Question: Currently I'm trying to create a Google Apps Script for Google Sheets which will allow adding weekly recurring events, batchwise, for upcoming events. My colleagues will then make minor changes to these added events (e.g. make date and time corrections, change the contact person, add materials neccessary for the event and so forth).
So far, I have written the following script:
'''
function CopyWeeklyEventRows() {
var ss = SpreadsheetApp.getActiveSheet();
var repeatingWeeks = ss.getRange(5,1).getValue(); // gets how many weeks it should repeat
var startDate = ss.getRange(6, 1).getValue(); // gets the start date
var startWeekday = startDate.getDay(); // gives the weekday of the start date
var regWeek = ss.getRange(9, 2, 4, 7).getValues(); // gets the regular week data
var regWeekdays = new Array(regWeek.length); // creates an array to store the weekdays of the regWeek
var ArrayStartDate = new Array(startDate); // helps to store the We
for (var i = 0; i < regWeek.length; i++){ // calculates the difference between startWeekday and each regWeekdays
regWeekdays[i] = regWeek[i][1].getDay() - startWeekday;
Logger.log(regWeekdays[i]);
// Add 7 to move to the next week and avoid negative values
if (regWeekdays[i] < 0) {
regWeekdays[i] = regWeekdays[i] + 7;
}
// Add days according to difference between startWeekday and each regWeekdays
regWeek[i][0] = new Date(ArrayStartDate[0].getTime() + regWeekdays[i]*<PHONE>*24);
}
// I'm struggling with this line. The array regWeek is not sorted:
//regWeek.sort([{ column: 1, ascending: true }]);
ss.getRange(ss.getLastRow() + 1, 2, 4, 7).setValues(regWeek); // copies weekly events after the last row
}
'''
It allows to add one week of recurring events to the overview section of the spreadsheet based on a start date. If the start date is a Tuesday, the regular week is added starting from a Tuesday. <URL>:
.
My search for similar questions revealed <URL> which is the closest hit I've found. The same error message is shown when running my script with the 'sort' line. I don't understand the difference between 'Range' and 'array' yet which might help to solve the issue.
To give you a broader picture, here's what I'm currently working on:
- - 'regWeek'- -
Thanks in advance for your input regarding the sorting as well as suggestions on how to improve the code in general.
<URL>
Here the code lines which copy and sort (first by date, then by time)
'''
ss.getRange(ss.getLastRow()+1,2,4,7).setValues(regWeek); // copies weekly events after the last row
ss.getRange(ss.getLastRow()-3,2,4,7).sort([{column: 2, ascending: true}, {column: 4, ascending: true}]); // sorts only the copied weekly events chronologically
'''
As @tehhowch pointed out, this is slow. Better to sort BEFORE writing.
I will implement this method and post it here.
'''
regWeek.sort(function (r1, r2) {
// sorts ascending on the third column, which is index 2
return r1[2] - r2[2];
});
regWeek.sort(function (r1, r2) {
// r1 and r2 are elements in the regWeek array, i.e.
// they are each a row array if regWeek is an array of arrays:
// Sort ascending on the first column, which is index 0:
// if r1[0] = 1, r2[0] = 2, then 1 - 2 is -1, so r1 sorts before r2
return r1[0] - r2[0];
});
'''
Here an attempt to repeat the recurring events over several weeks. Don't know yet how to include the push for the whole "week".
'''
// Repeat week for "A5" times and add to start/end date
for (var j = 0; j < repeatingWeeks; j++){
for (var i = 0; i < numFilledRows; i++){
regWeekRepeated[i+j*6][0] = new Date(regWeek[i][0].getTime() + j*7*<PHONE>*24); // <-This line leads to an error message
regWeekRepeated[i+j*6][3] = new Date(regWeek[i][3].getTime() + j*7*<PHONE>*24);
}
}
'''
My question was answered and I was able to make the code work as intended.
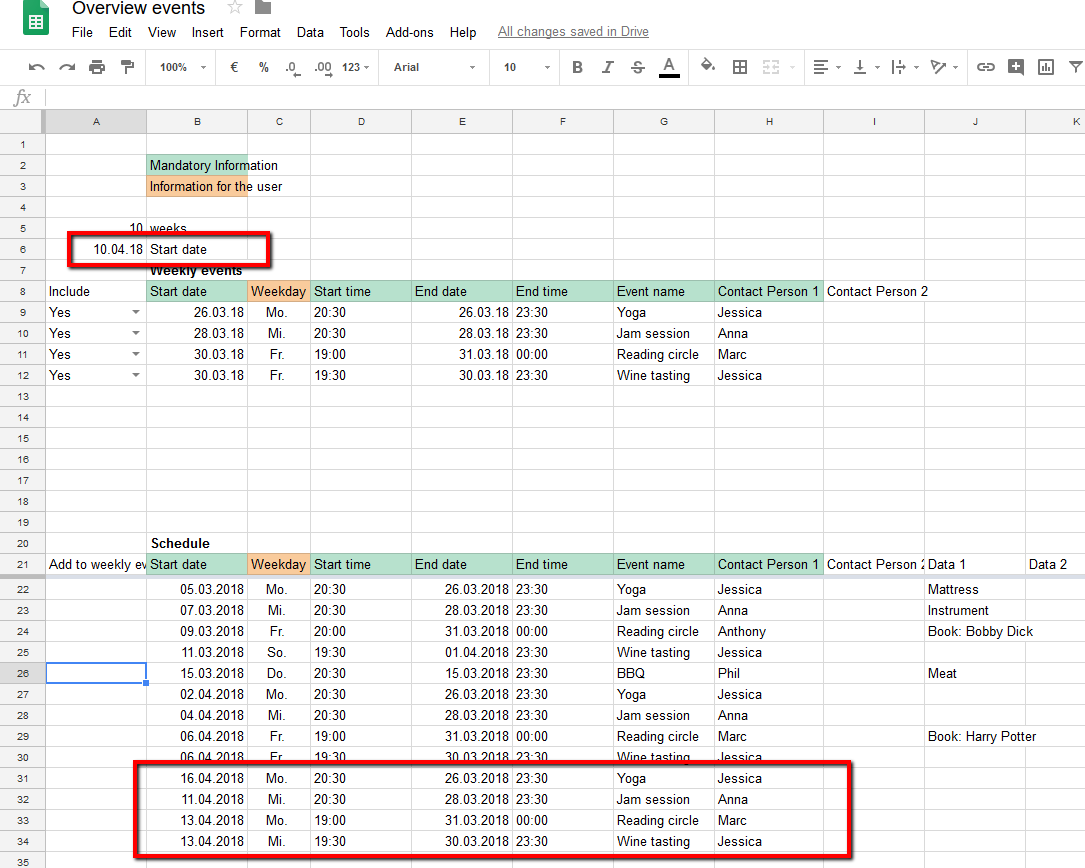
Answer: Given your comment - you want to sort the written chunk - you have two methods available. One is to sort written data , by using the Spreadsheet service's <URL> method.
Currently, your sort code '//regWeek.sort(<URL>.
This looks like:
'''
ss.getRange(ss.getLastRow() + 1, 2, regWeek.length, regWeek[0].length)
.setValues(regWeek)
/* other "chainable" Range methods you want to apply to
the cells you just wrote to. */
.sort([{column: 1, ascending: true}, ...]);
'''
Here I have updated the range you access to reference the data you are attempting to write - 'regWeek' - so that it is always the correct size to hold the data. I've also visually broken apart the one-liner so you can better see the "chaining" that is happening between Spreadsheet service calls.
The other method - sorting before writing - will be faster, especially as the size and complexity of the sort increases. The idea behind sorting a range is you need to use a function that returns a negative value when the first index's value should come before the second's, a positive value when the first index's value should come after the second's, and a zero value if they are equivalent. This means a function that returns a 'boolean' is NOT going to sort as one thinks, since 'false' and '0' are equivalent in Javascript, while 'true' and '1' are also equivalent.
Your sort looks like this, assuming 'regWeek' is an array of arrays and you are sorting on numeric values (or at least values which will cast to numbers, like 'Date's).
'''
regWeek.sort(function (r1, r2) {
// r1 and r2 are elements in the regWeek array, i.e.
// they are each a row array if regWeek is an array of arrays:
// Sort ascending on the first column, which is index 0:
// if r1[0] = 1, r2[0] = 2, then 1 - 2 is -1, so r1 sorts before r2
return r1[0] - r2[0];
});
'''
I strongly recommend reviewing the <URL>.